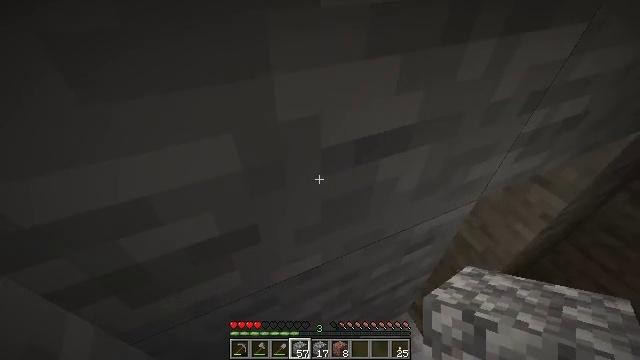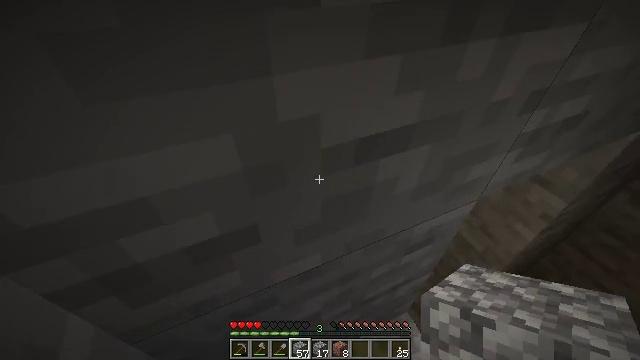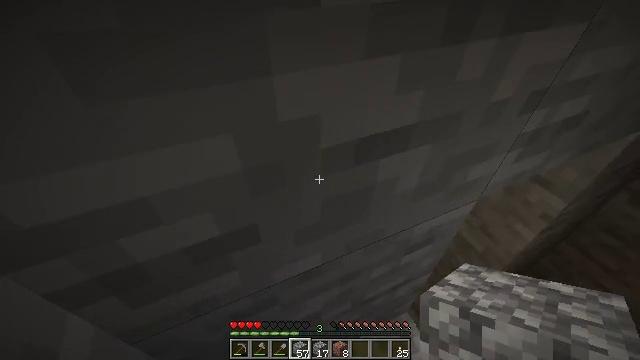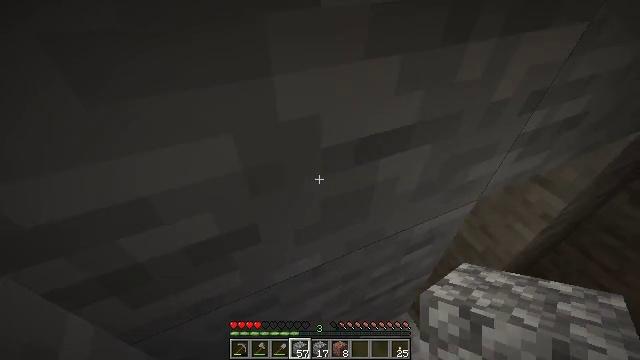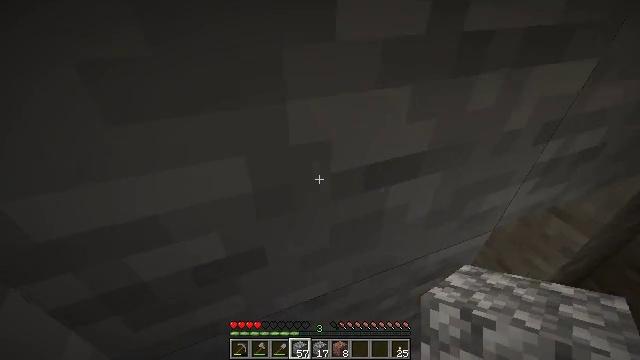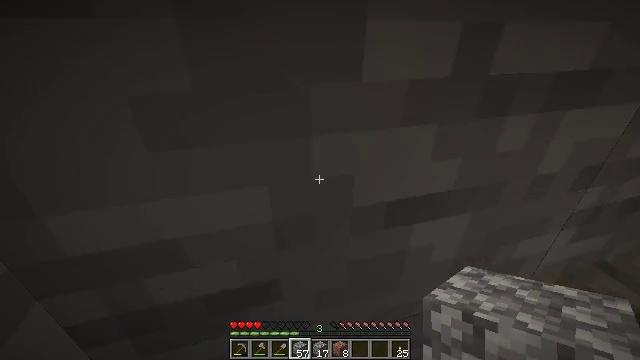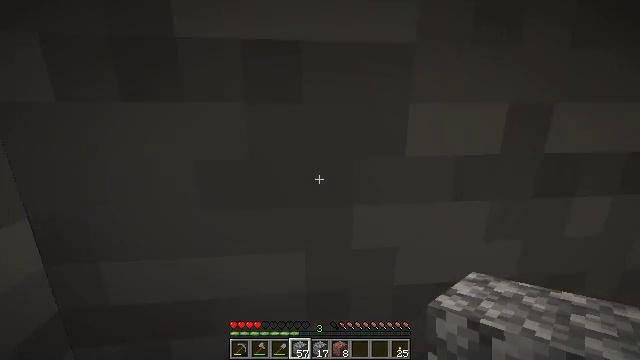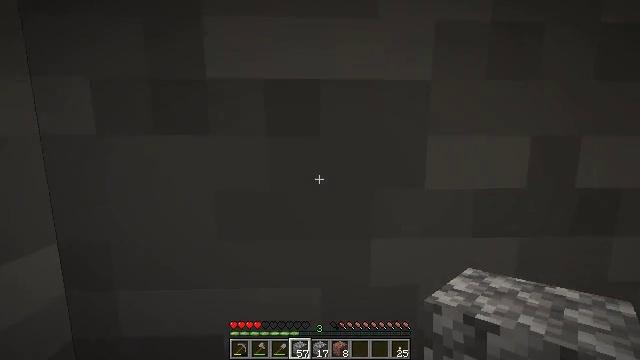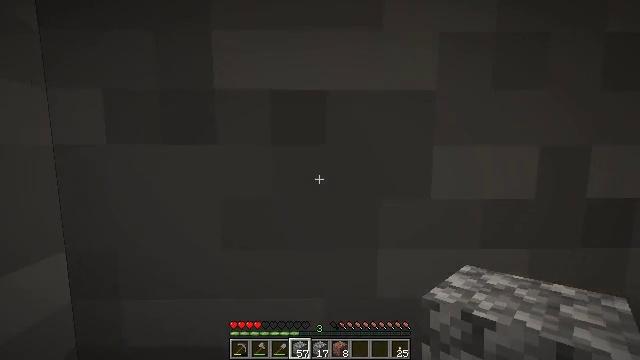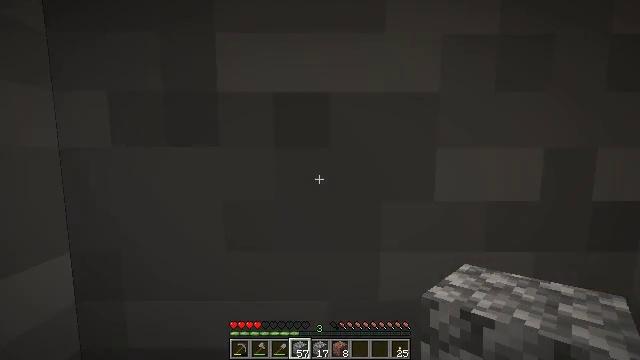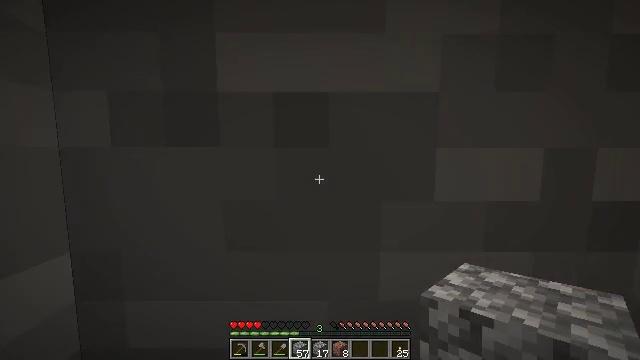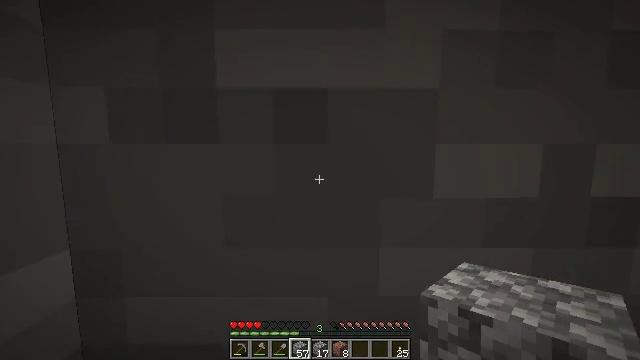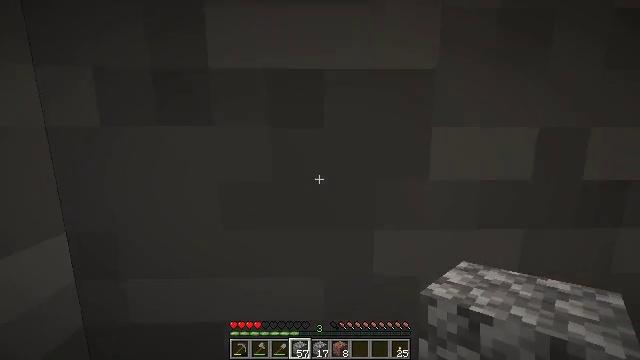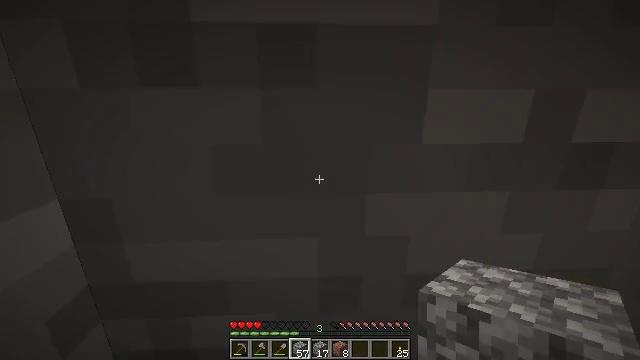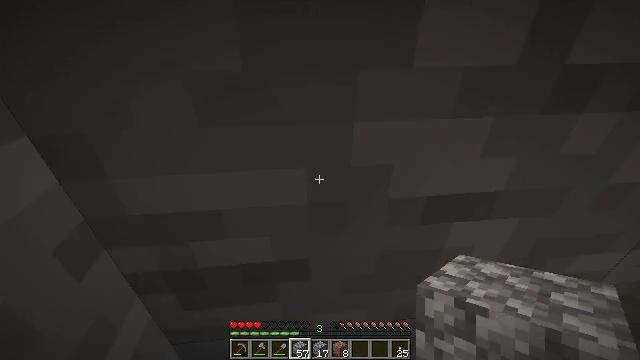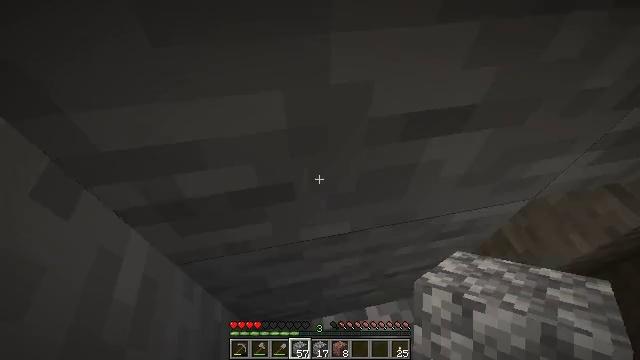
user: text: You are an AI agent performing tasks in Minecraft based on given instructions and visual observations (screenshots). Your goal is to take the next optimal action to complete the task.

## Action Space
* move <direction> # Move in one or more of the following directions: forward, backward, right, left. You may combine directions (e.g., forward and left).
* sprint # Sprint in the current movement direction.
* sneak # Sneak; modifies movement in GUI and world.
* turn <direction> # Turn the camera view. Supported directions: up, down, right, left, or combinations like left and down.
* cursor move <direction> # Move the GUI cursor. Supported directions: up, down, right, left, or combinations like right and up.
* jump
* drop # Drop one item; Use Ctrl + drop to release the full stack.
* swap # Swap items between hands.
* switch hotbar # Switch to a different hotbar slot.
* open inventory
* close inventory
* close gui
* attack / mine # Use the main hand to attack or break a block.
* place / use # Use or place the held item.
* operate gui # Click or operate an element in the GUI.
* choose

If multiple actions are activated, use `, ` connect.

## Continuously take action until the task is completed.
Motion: motion action
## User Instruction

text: Take down the wall torch for reuse.
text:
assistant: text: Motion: no_op
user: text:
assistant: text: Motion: no_op
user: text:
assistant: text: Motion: no_op
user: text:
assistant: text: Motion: turn left and up
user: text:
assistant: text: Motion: turn left and up
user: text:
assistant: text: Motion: turn left and up
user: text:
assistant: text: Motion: turn left and up
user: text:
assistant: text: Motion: turn left and up
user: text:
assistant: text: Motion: no_op
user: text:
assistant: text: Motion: no_op
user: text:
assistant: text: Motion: no_op
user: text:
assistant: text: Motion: turn down
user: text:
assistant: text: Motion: turn right and down
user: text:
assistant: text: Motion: turn right and down
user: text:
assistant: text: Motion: turn right and down
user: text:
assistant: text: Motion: turn right and down
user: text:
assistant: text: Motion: turn right and down
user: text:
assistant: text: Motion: turn right and down
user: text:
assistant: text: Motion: turn right and down
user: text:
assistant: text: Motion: turn right and down
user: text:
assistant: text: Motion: turn down
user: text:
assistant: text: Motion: turn down
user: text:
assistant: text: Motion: no_op
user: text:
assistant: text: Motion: no_op
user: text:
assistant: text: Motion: no_op
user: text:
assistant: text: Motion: use / place, jump
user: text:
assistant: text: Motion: use / place, jump
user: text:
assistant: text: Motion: use / place, jump
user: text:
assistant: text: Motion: use / place, jump
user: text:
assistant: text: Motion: use / place, jump